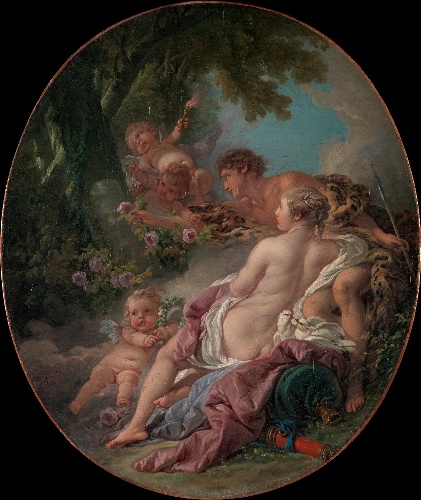
Title: Angelica and Medoro
Artist: François Boucher
Artist bio: French, Paris 1703–1770 Paris
Date: 1763
Object type: Painting
Classification: Paintings
Medium: Oil on canvas
Dimensions: Oval, 26 1/4 x 22 1/8 in. (66.7 x 56.2 cm)
Department: European Paintings
Credit line: The Jack and Belle Linsky Collection, 1982
Accession year: 1982
Repository: Metropolitan Museum of Art, New York, NY
Tags: Female Nudes|Putti